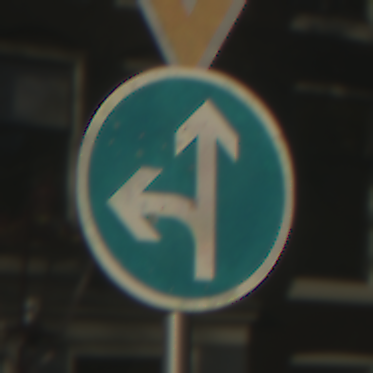
Verkehrszeichen: VorgeschriebeneFahrtrichtungGeradeausOderLinks
Zusatzzeichen oben: VorfahrtGewaehren
Umgebung: Outdoor, Urban
Tageszeit: SunriseSunset
Wetter: PartlyCloudy
Licht: Natural
Jahreszeit: Autumn
Kontrast: HighContrast